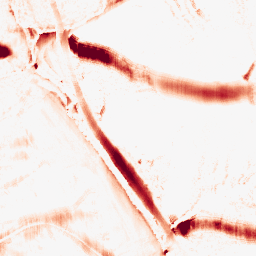
Category: morphological
Decomposition family: morphological_ellipse
Decomposition parameters: operation: opening
width: 30
height: 10
Upsampling method: regularized
Upsampling parameters: scale: 2
lambda_reg: 0.01
Upsampling scale: 2